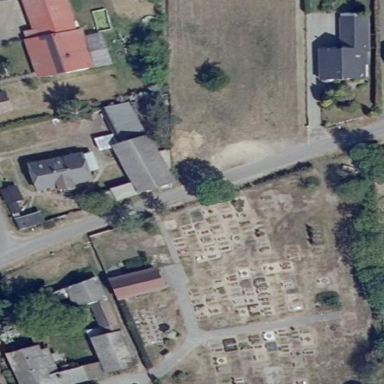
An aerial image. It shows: Cemetery.